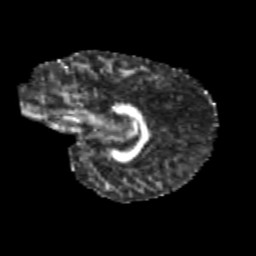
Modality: FA
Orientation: sagittal
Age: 9
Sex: female
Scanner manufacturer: siemens
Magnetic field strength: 3 T
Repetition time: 3.8 s
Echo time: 0.07 s